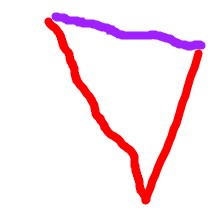
Shape: triangle